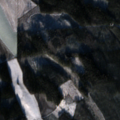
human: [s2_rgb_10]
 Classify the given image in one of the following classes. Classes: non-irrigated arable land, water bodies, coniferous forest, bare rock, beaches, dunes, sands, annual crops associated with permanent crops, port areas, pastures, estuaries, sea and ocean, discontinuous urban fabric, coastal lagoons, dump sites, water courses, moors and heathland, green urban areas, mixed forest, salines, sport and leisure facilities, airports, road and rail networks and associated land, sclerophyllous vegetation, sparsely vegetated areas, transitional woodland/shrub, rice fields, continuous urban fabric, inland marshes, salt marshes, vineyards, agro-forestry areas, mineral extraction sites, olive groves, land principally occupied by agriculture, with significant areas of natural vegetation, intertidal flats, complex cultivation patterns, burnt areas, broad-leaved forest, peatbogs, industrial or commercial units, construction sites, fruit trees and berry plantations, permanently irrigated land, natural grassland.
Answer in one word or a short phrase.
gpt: non-irrigated arable land, coniferous forest, mixed forest, transitional woodland/shrub